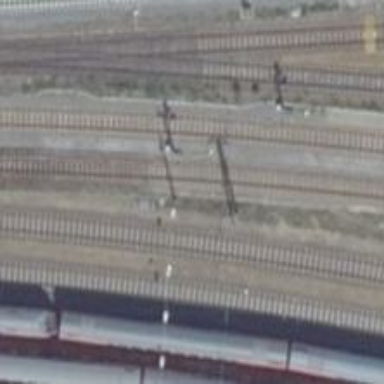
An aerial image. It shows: Railway signal.